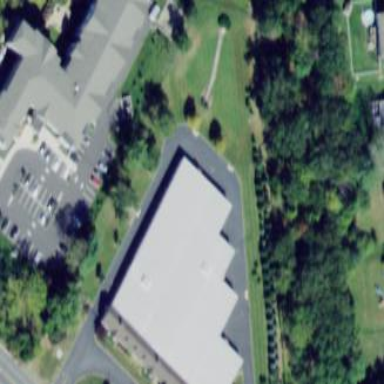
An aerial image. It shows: Storage rental shop.